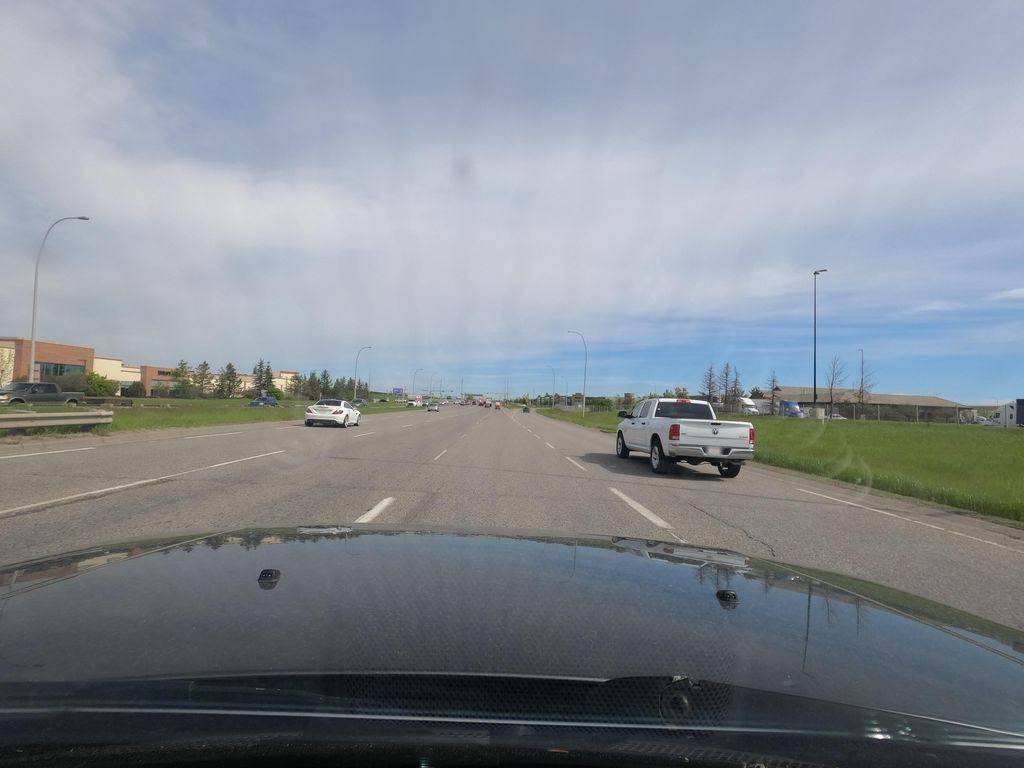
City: calgary